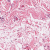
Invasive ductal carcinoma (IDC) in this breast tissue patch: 0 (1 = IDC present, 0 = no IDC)